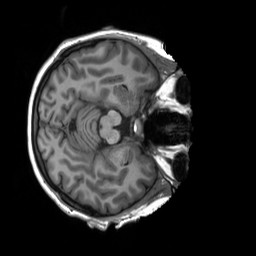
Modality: T1w
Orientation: axial
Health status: healthy
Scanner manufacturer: siemens
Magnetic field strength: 3 T
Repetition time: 2.3 s
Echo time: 0.00207 s